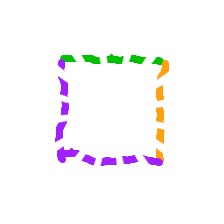
Shape: square